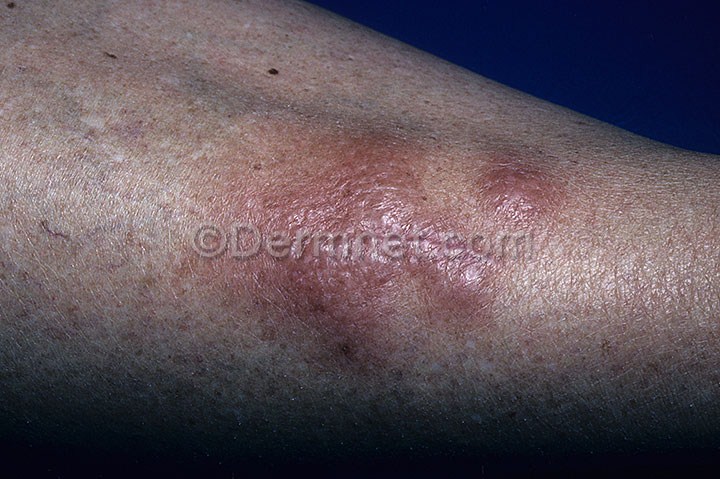
Disease: Systemic Disease